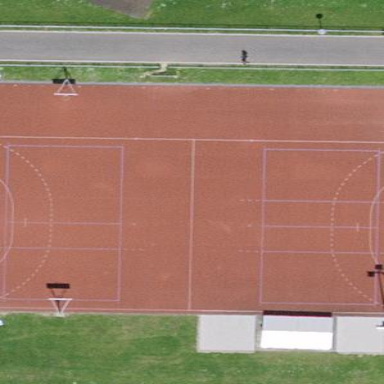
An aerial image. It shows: Multi-sport pitch with tartan surface for leisure activities.